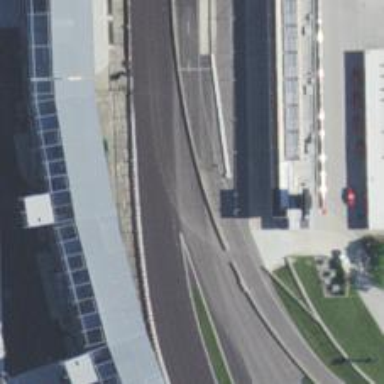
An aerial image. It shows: Motor sport raceway.